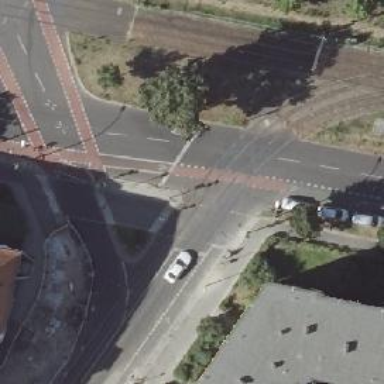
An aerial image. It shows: Tram crossing on the railway.